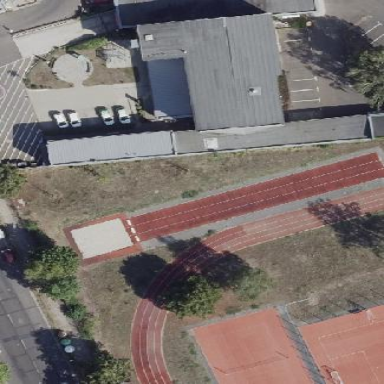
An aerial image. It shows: Athletic track located in leisure land area.